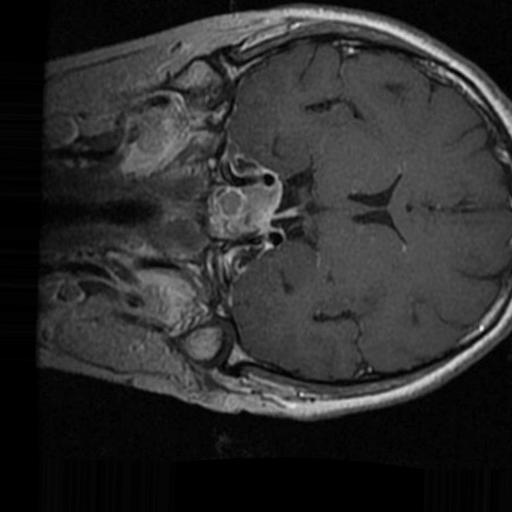
Label: brain_tumor